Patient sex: F
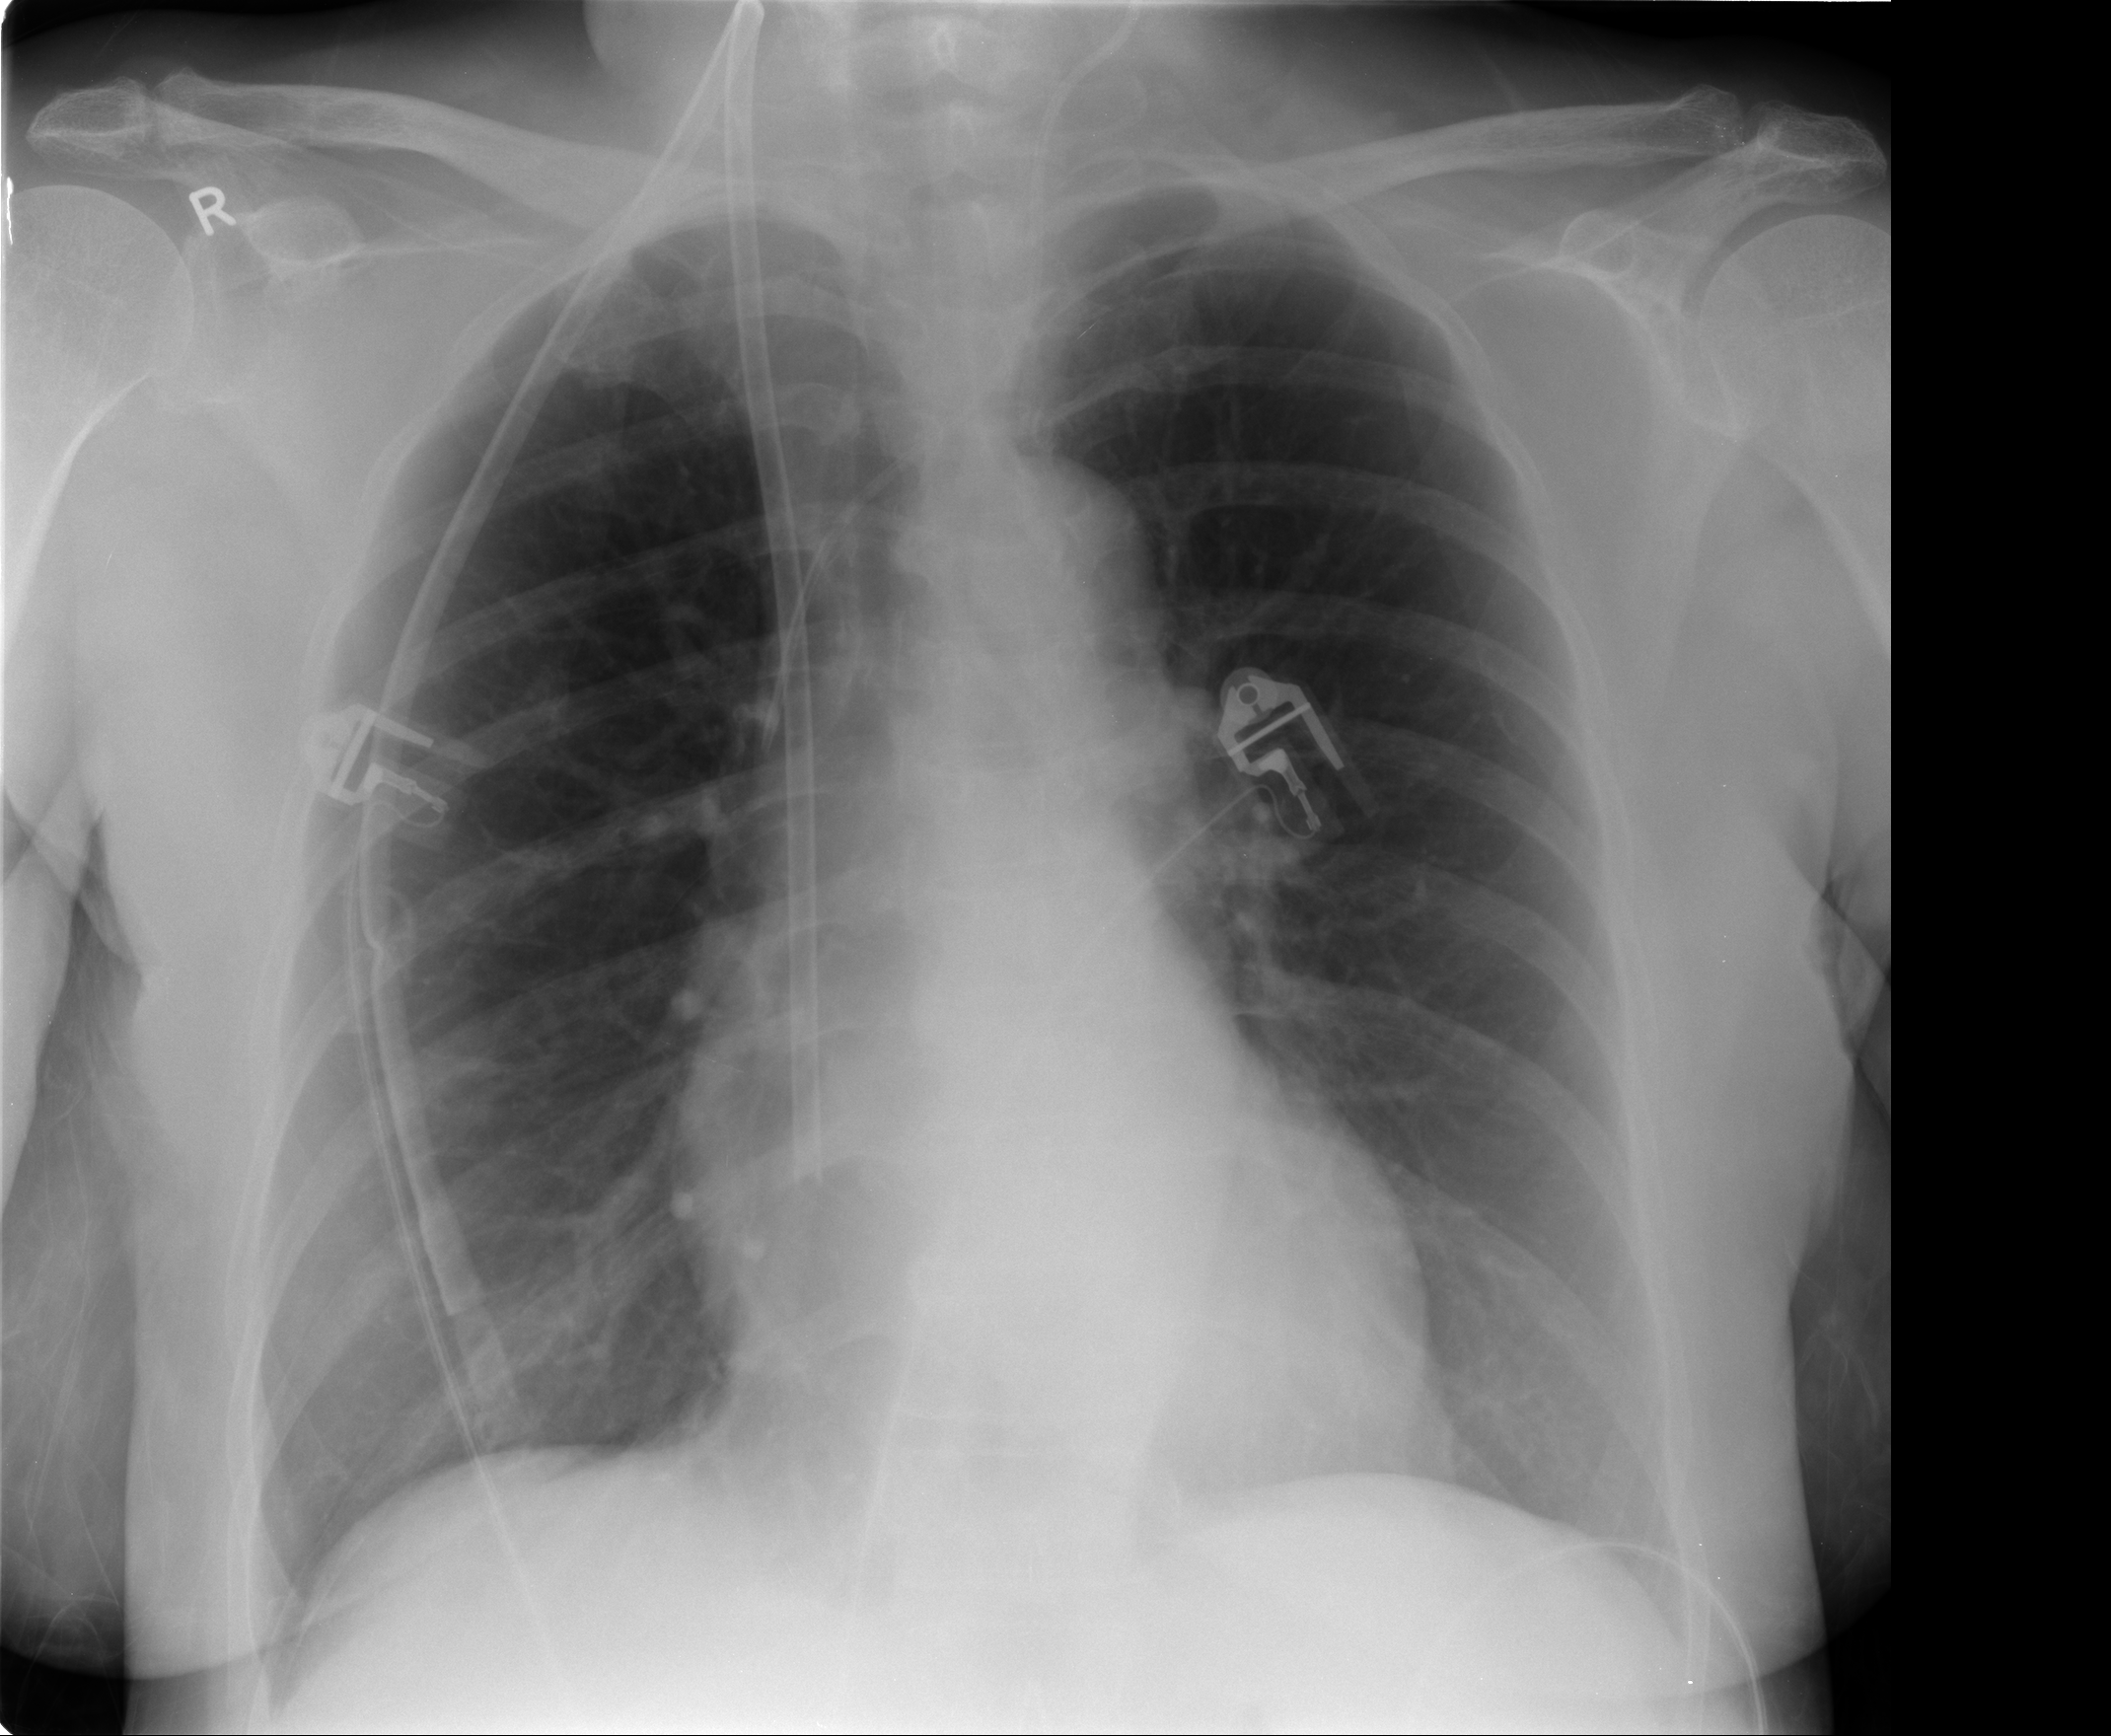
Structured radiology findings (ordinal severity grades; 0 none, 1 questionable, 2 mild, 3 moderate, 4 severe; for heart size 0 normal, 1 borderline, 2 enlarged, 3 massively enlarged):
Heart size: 0
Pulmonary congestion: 0
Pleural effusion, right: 0
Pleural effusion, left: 0
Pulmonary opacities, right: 0
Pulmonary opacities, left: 0
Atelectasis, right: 2
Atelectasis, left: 2